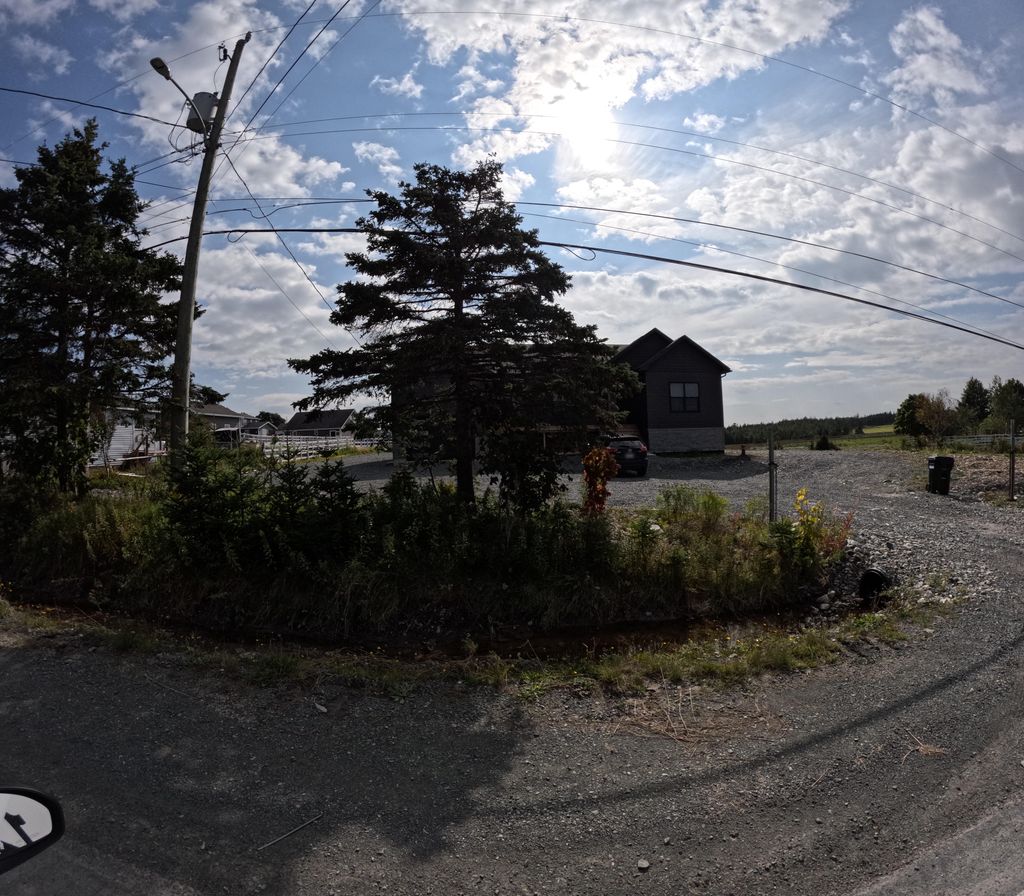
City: st_johns